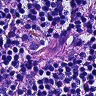
Metastatic tissue present: no